Aerial crown-view tile of a tropical tree (Barro Colorado Island, Panama), acquired 20240918:
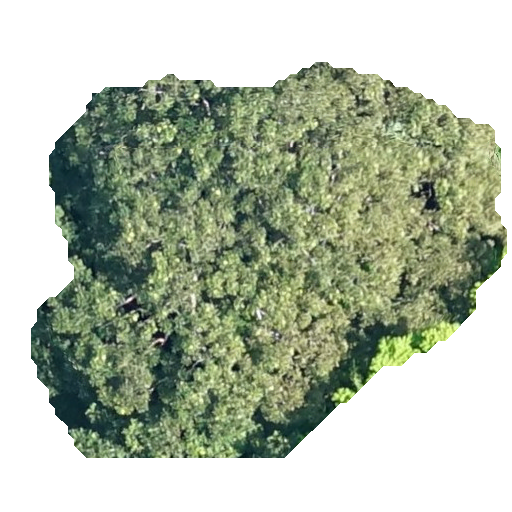
Species: Dipteryx oleifera
GBIF accepted scientific name: Dipteryx oleifera
Crown area: 223.555 m²